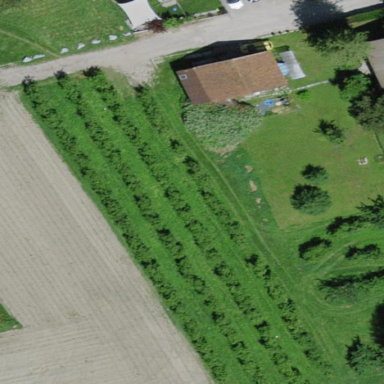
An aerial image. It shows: Orchard.